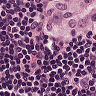
Metastatic tissue present: yes